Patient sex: F
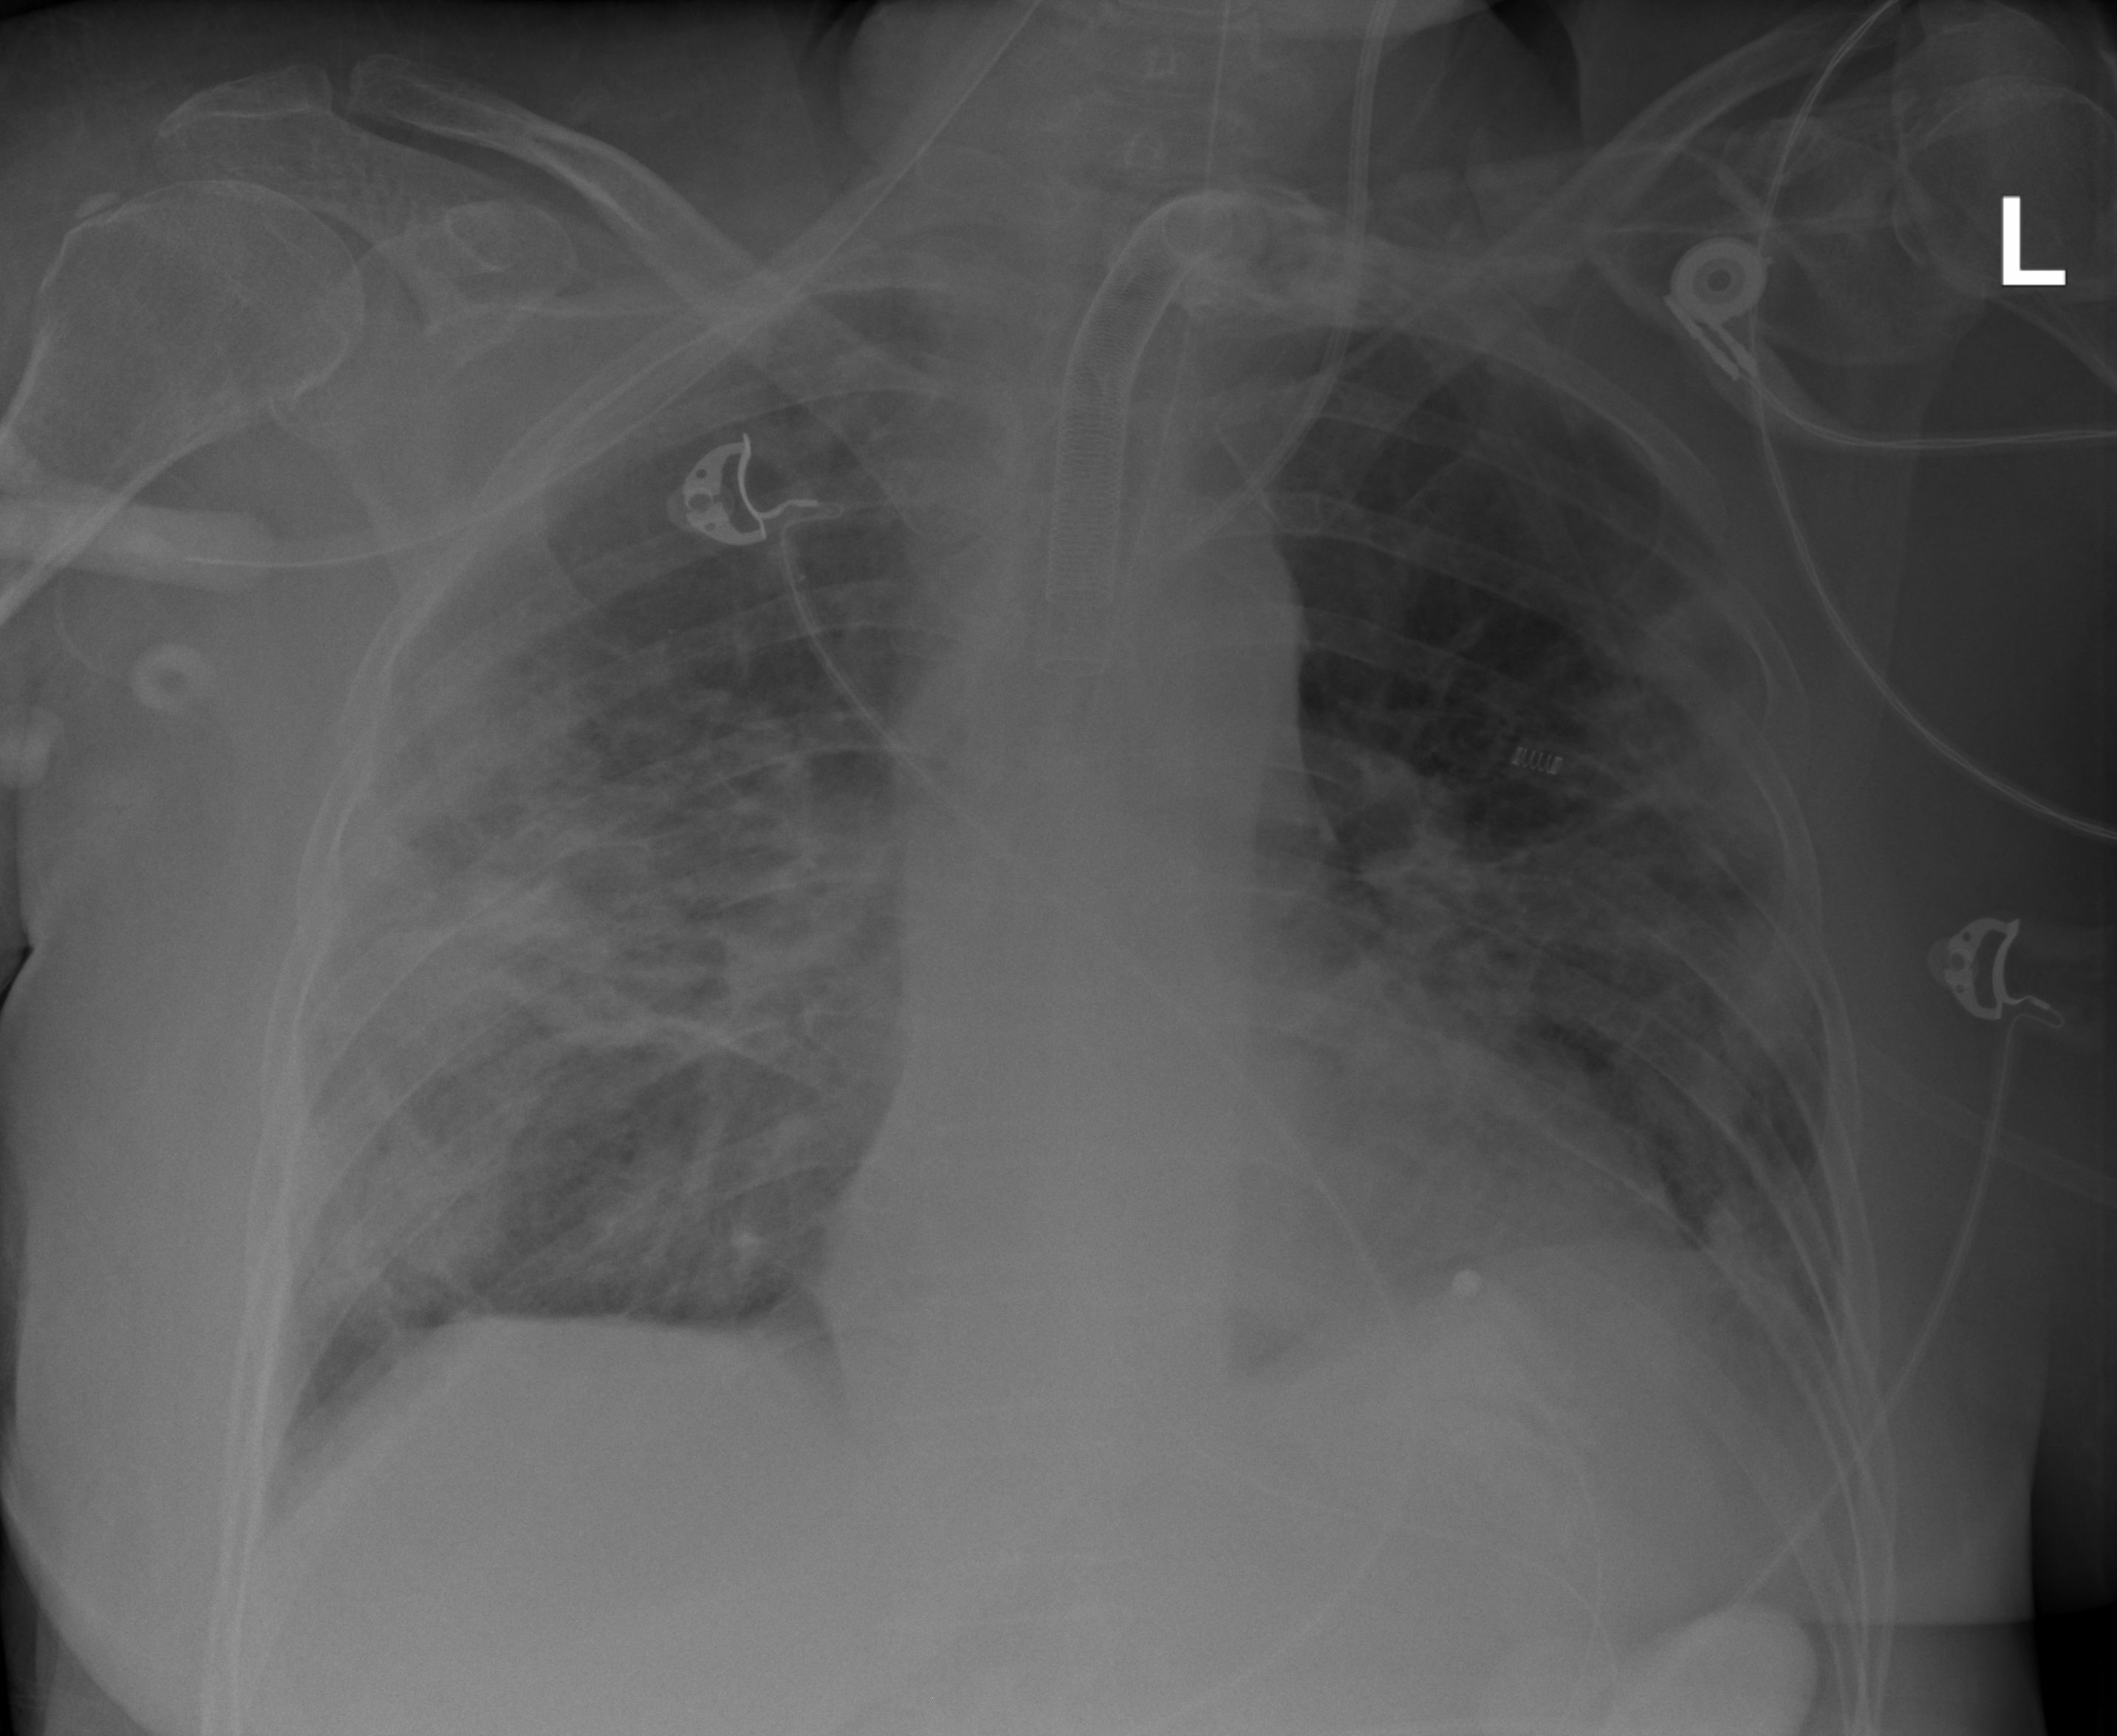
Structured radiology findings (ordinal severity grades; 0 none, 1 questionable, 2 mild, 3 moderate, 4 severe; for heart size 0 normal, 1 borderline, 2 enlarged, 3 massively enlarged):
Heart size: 0
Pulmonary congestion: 0
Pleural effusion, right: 0
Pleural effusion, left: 0
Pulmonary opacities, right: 3
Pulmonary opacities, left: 2
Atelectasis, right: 3
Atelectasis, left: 2